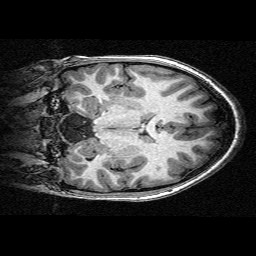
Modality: T1w
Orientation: coronal
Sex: female
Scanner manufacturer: siemens
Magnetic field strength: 3 T
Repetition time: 2.3 s
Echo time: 0.00336 s